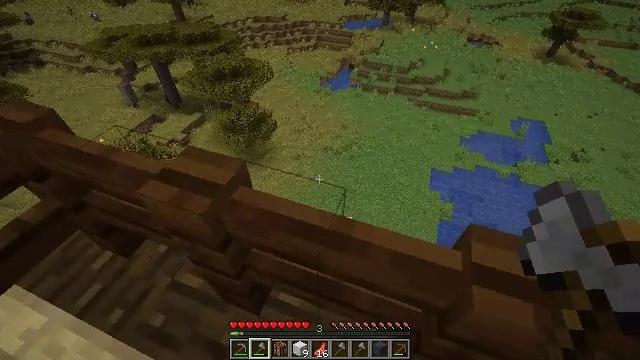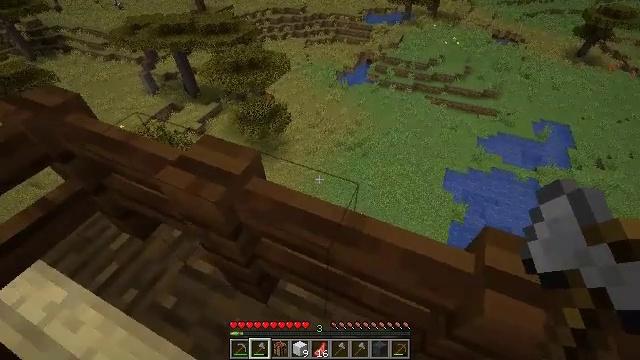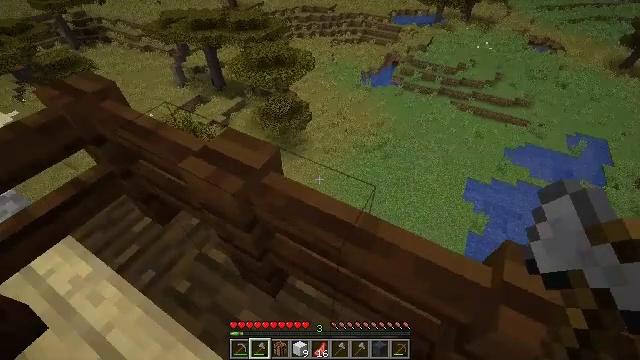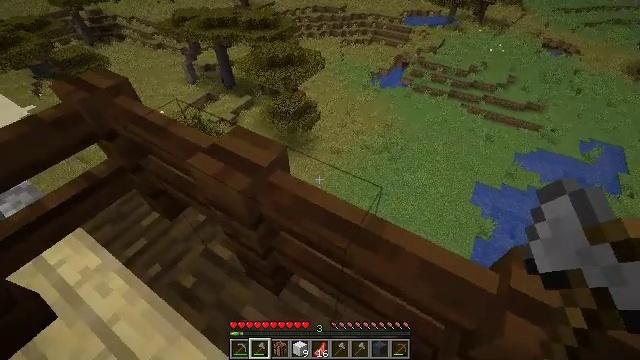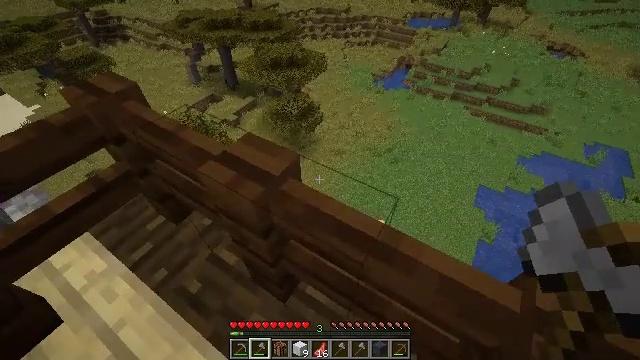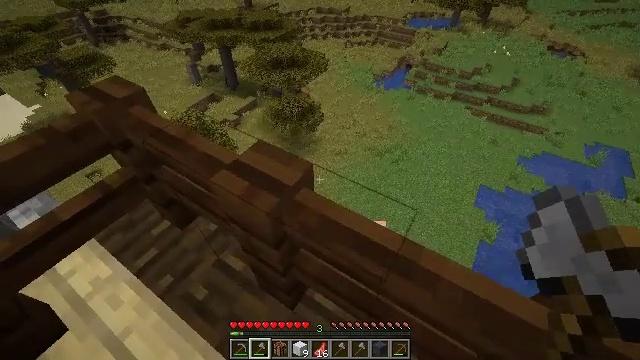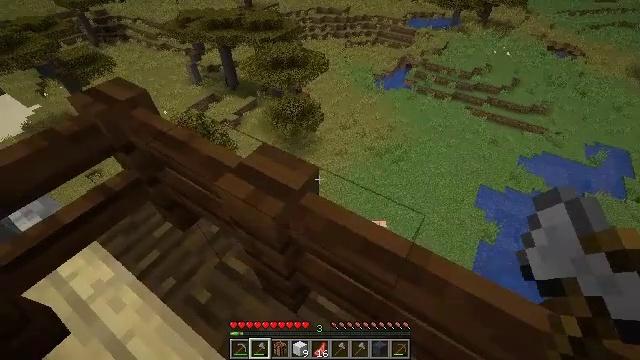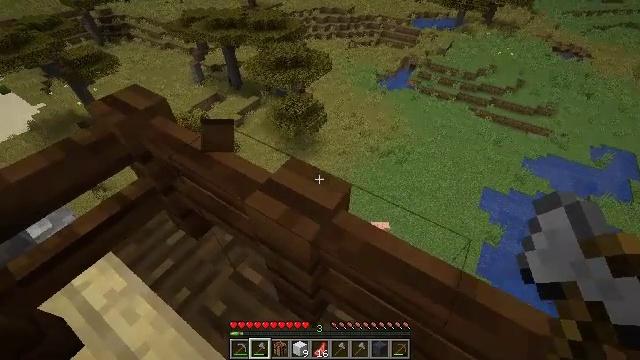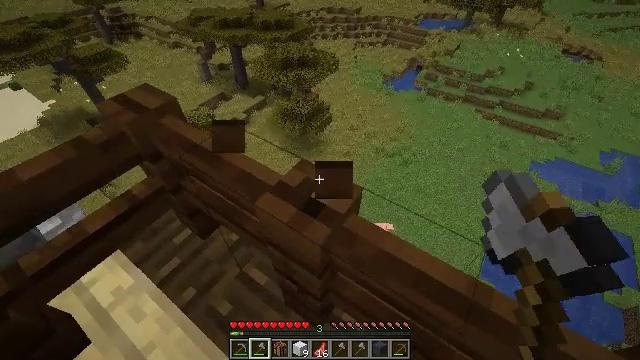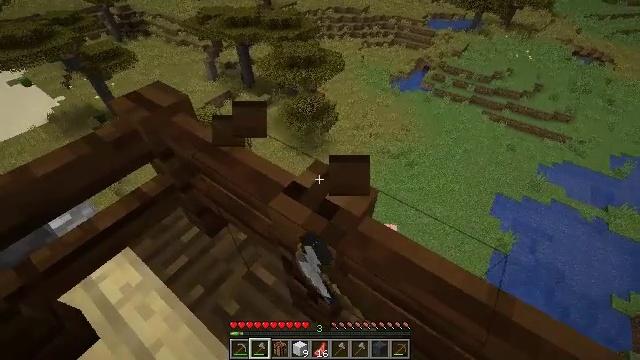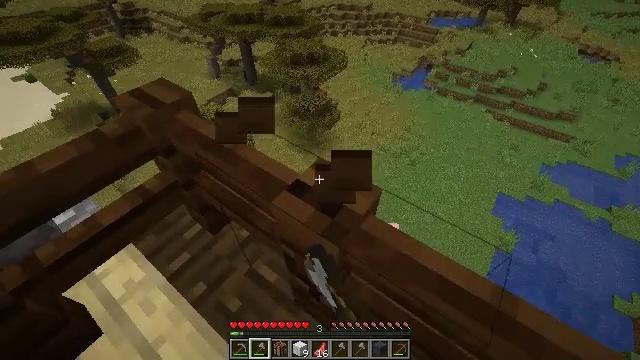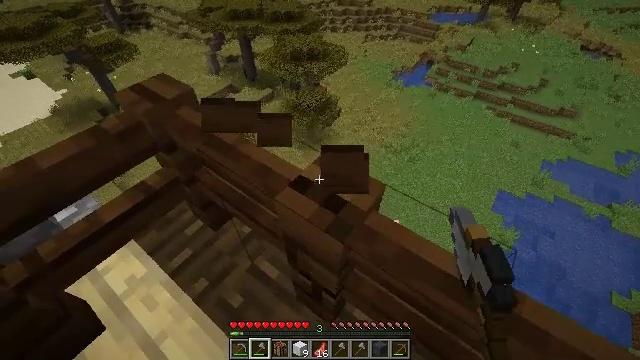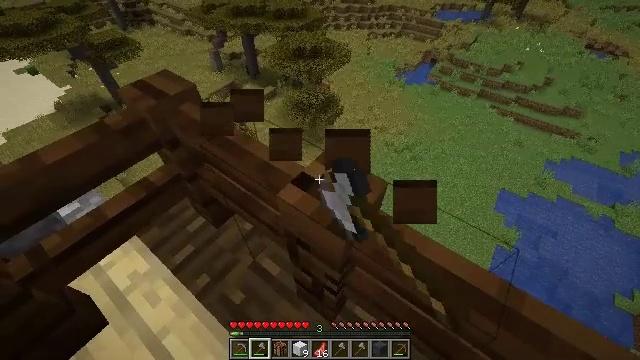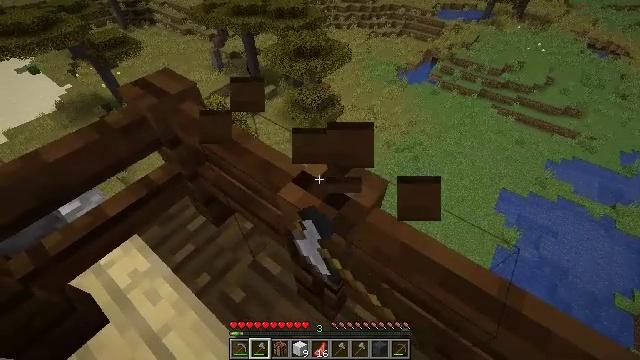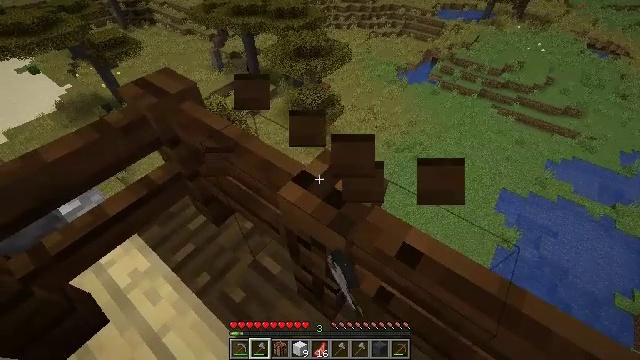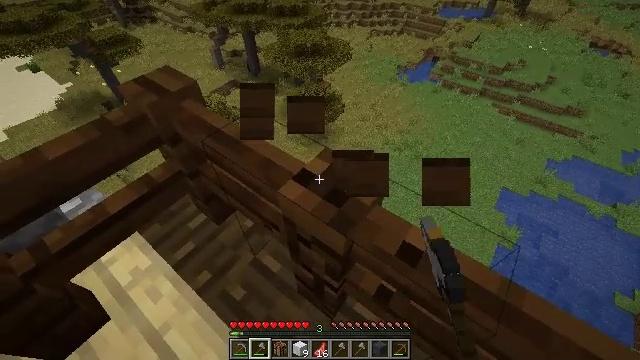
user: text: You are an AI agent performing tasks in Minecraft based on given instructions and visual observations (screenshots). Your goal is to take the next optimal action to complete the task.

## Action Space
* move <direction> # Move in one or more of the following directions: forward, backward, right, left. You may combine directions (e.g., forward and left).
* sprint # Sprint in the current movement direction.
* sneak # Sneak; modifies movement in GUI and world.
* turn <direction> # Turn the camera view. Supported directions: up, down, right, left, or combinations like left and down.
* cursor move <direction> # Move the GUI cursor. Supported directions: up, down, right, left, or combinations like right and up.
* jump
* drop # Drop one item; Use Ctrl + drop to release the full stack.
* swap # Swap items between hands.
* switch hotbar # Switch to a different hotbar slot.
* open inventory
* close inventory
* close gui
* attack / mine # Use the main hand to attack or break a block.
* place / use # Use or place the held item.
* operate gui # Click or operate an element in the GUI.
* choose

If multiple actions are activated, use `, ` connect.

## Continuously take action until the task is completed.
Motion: motion action
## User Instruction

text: Attack the dark oak fence to dismantle it.
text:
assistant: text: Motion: turn left and down
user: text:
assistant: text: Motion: turn left
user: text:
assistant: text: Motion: turn left
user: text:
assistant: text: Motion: move forward
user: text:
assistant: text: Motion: move forward
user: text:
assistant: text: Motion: move forward
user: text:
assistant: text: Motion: attack / mine
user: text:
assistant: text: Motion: turn left, attack / mine
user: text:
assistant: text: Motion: turn left, attack / mine
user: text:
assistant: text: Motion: attack / mine
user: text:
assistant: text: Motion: attack / mine
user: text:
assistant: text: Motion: attack / mine
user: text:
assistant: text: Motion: attack / mine
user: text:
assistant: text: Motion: attack / mine
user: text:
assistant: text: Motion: attack / mine
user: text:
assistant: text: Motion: attack / mine
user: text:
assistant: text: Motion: attack / mine
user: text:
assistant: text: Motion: attack / mine
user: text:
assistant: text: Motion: attack / mine
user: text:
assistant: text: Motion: attack / mine
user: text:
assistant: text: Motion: attack / mine
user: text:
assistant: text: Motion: sneak, attack / mine
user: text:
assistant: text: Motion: sneak, attack / mine
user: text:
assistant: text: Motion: sneak, attack / mine
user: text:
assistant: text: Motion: move forward, sneak, turn right, attack / mine
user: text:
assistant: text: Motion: sneak, attack / mine